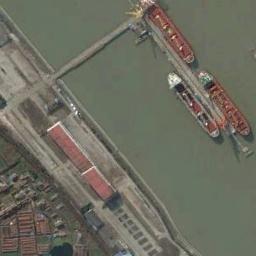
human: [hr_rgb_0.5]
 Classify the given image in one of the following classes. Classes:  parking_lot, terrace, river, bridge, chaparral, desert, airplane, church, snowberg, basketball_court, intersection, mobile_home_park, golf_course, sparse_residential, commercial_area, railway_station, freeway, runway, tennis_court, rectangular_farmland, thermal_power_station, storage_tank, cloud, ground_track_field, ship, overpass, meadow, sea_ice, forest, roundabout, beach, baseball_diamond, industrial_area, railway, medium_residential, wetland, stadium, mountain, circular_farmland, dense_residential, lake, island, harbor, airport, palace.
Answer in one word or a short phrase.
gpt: ship